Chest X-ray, PA view. Patient: 54 years old, sex M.
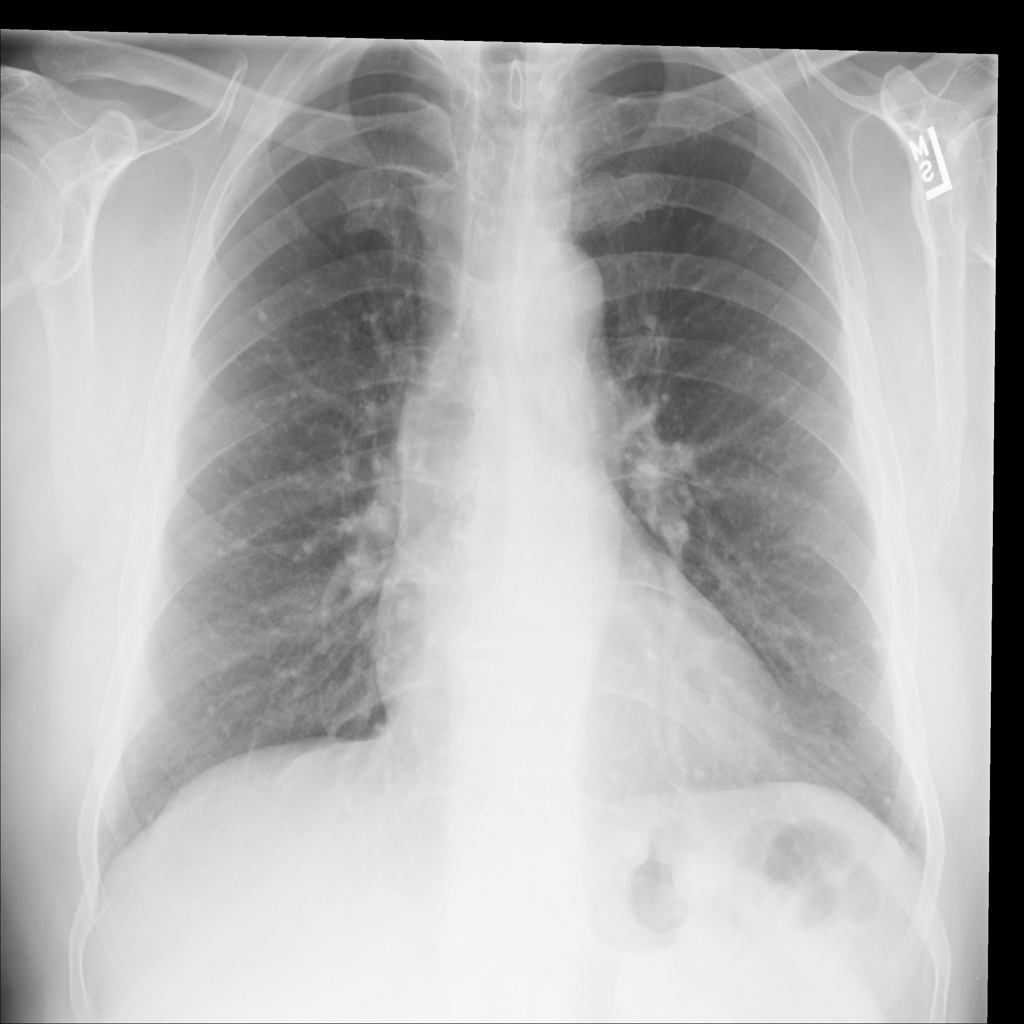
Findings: Nodule